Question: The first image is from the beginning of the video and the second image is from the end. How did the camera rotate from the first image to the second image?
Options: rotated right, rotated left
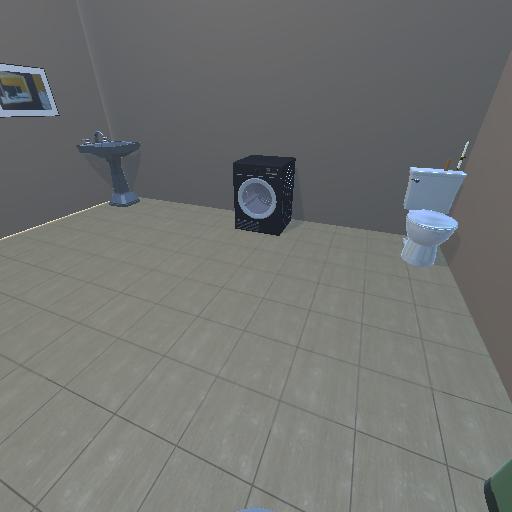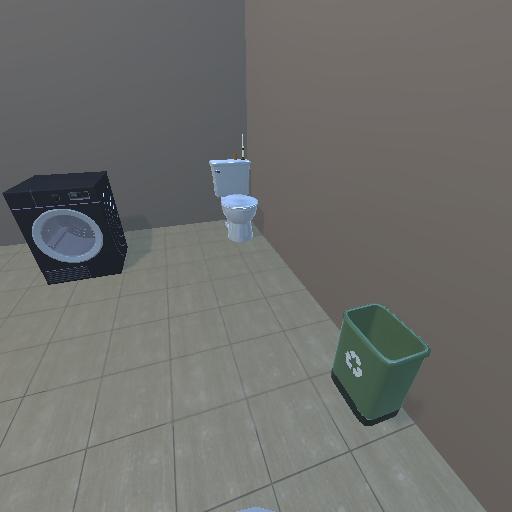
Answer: rotated right